Question: Using SQL server management, creating tables for a glossary for example where you will need different translations for different words .. i am storing 15 different languages such as french, italian, spanish .. but when storing these in a table theyre are outputted fine, but when creating a table valued function they dont output correctly. my return is a simple select and for Bulgarian it just outputs question marks
Is there any way to help sql management to read these languages better?
appreciate the help

'''
ALTER FUNCTION [dbo].SelectExportObject ( @TITLE NVARCHAR(MAX) )
RETURNS @Result TABLE
(
BG NVARCHAR(MAX) ,
CS NVARCHAR(MAX) ,
DE NVARCHAR(MAX) ,
EL NVARCHAR(MAX) ,
EN NVARCHAR(MAX) ,
ES NVARCHAR(MAX) ,
ET NVARCHAR(MAX) ,
FI NVARCHAR(MAX) ,
FR NVARCHAR(MAX) ,
GA NVARCHAR(MAX) ,
HU NVARCHAR(MAX) ,
IT NVARCHAR(MAX) ,
LT NVARCHAR(MAX)
)
AS
BEGIN
DECLARE @BG VARCHAR(MAX)
DECLARE @CS VARCHAR(MAX)
DECLARE @DE VARCHAR(MAX)
DECLARE @EL VARCHAR(MAX)
DECLARE @EN VARCHAR(MAX)
DECLARE @ES VARCHAR(MAX)
DECLARE @ET VARCHAR(MAX)
DECLARE @FI VARCHAR(MAX)
DECLARE @FR VARCHAR(MAX)
DECLARE @GA VARCHAR(MAX)
DECLARE @HU VARCHAR(MAX)
DECLARE @IT VARCHAR(MAX)
DECLARE @LT VARCHAR(MAX)
select @BG = c.BG,
@CS = c.CS,
@DE = c.DE,
@EL = c.EL,
@EN = c.EN,
@ES = c.ES,
@ET = c.ET,
@FI = c.FI,
@FR = c.FR,
@GA = c.GA,
@HU = c.HU,
@IT = c.IT,
@LT = c.LT
from tblTEST c where c.title = @Title
/* Populate the values of @Str1 and @Str2 how ever you need to */
INSERT INTO @Result (BG,CS,DE,EL,EN,ES,ET,FI,FR,GA,HU,IT,LT)
VALUES (@BG,@CS,@DE,@EL,@EN,@ES,@ET,@FI,@FR,@GA,@HU,@IT,@LT)
RETURN;
END
'''
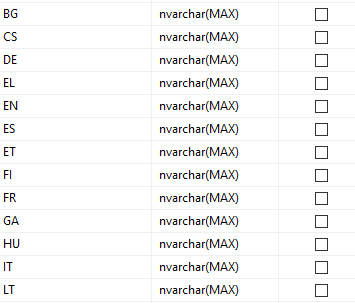
Answer: There's really no need for this to be a multi line table-value function, it'll perform much worse than an inline table-value function.
The problem you have is that you have declared your variables as a 'varchar', not an 'nvarchar', however, if we change it to a inline table-value function, then the problem doesn't even exist (as those variables disappear):
'''
ALTER FUNCTION [dbo].SelectExportObject ( @Title nvarchar(MAX) )
RETURNS TABLE
AS
SELECT t.BG,
t.CS,
t.DE,
t.EL,
t.EN,
t.ES,
t.ET,
t.FI,
t.FR,
t.GA,
t.HU,
t.IT,
t.LT
FROM tblTEST t
WHERE t.title = @Title;
GO
'''